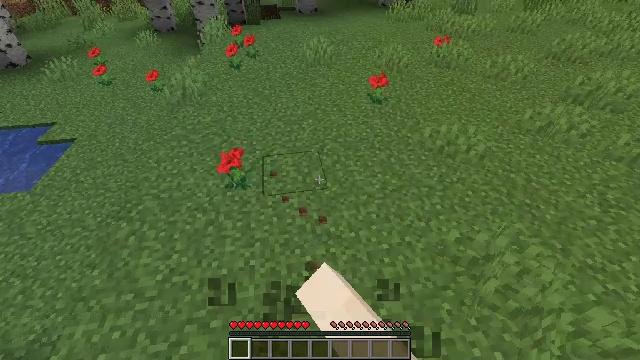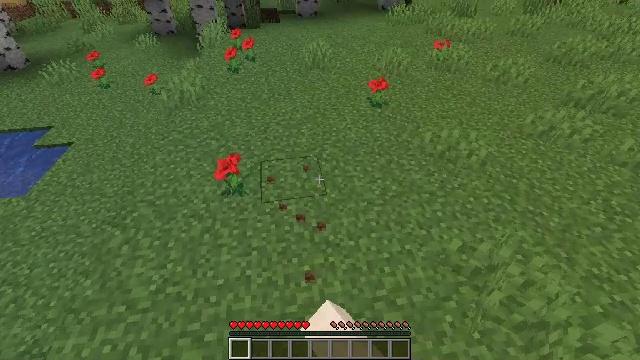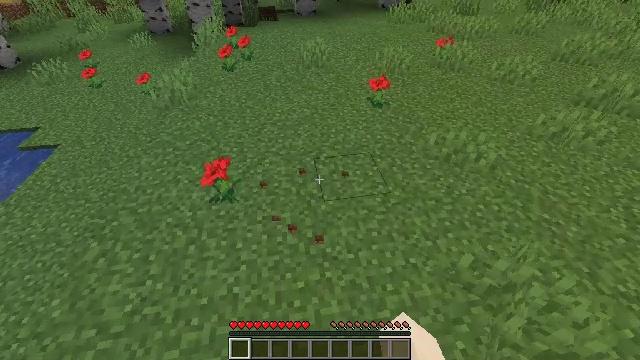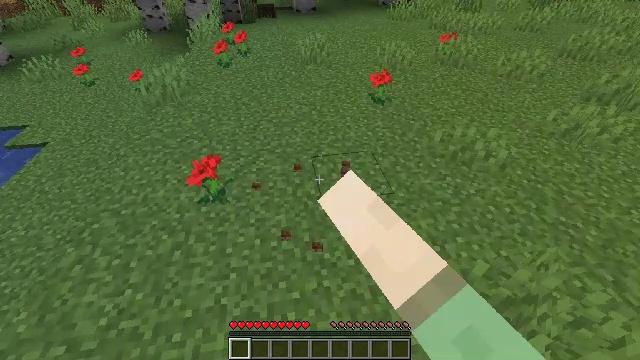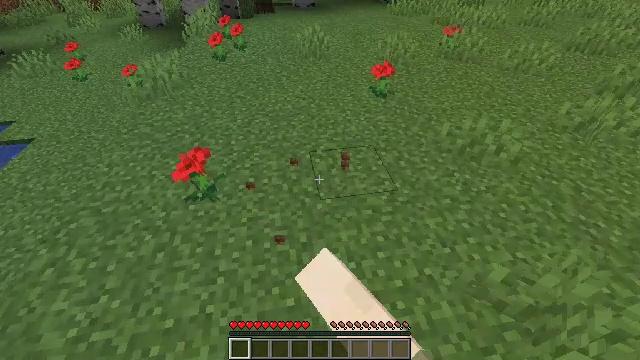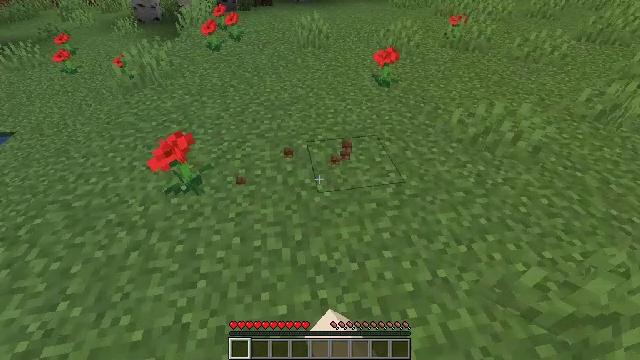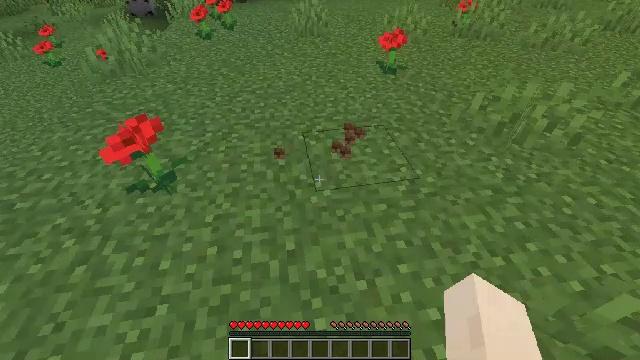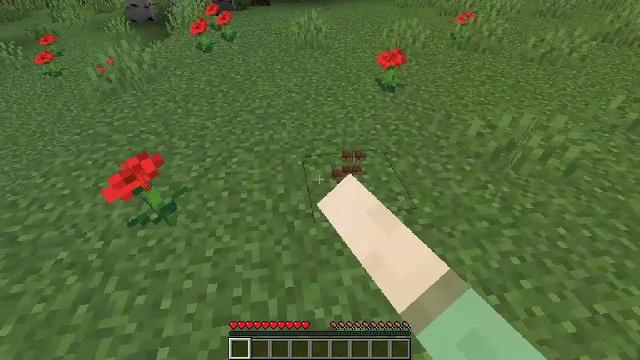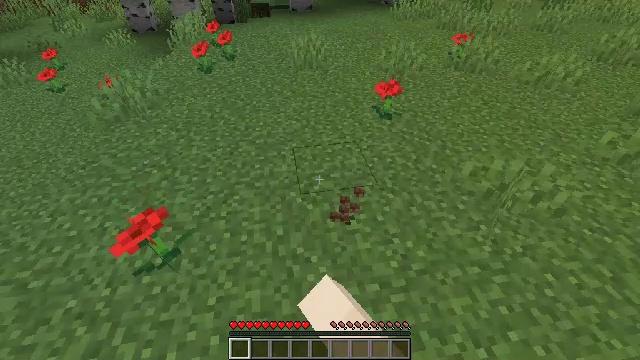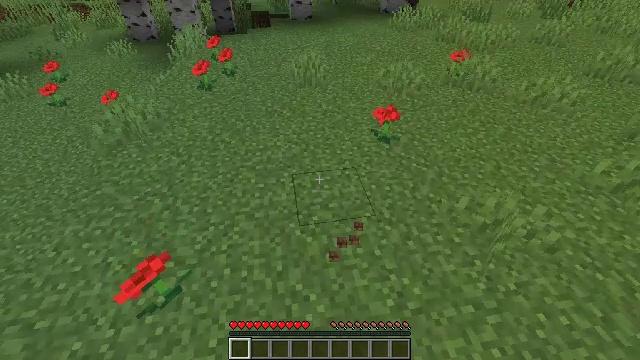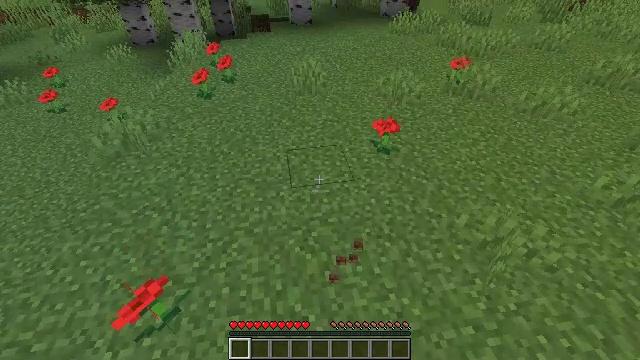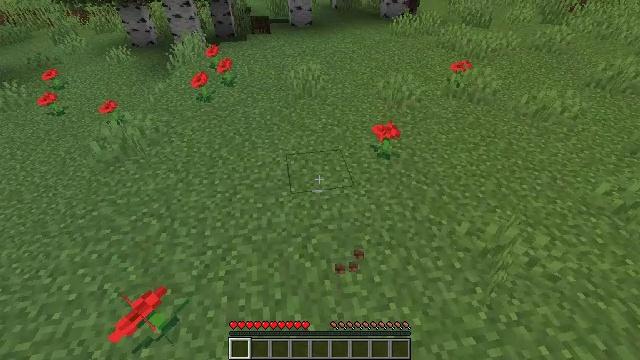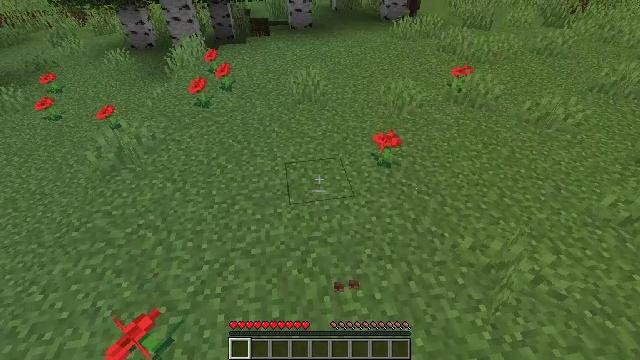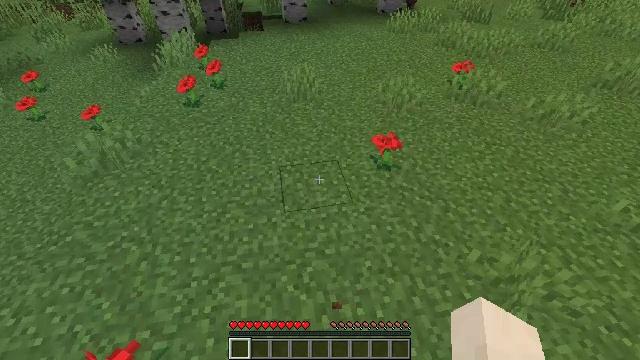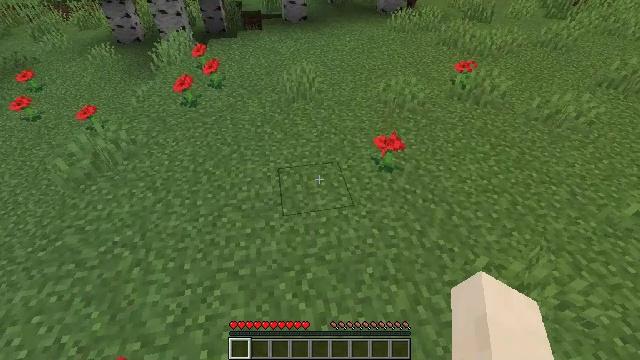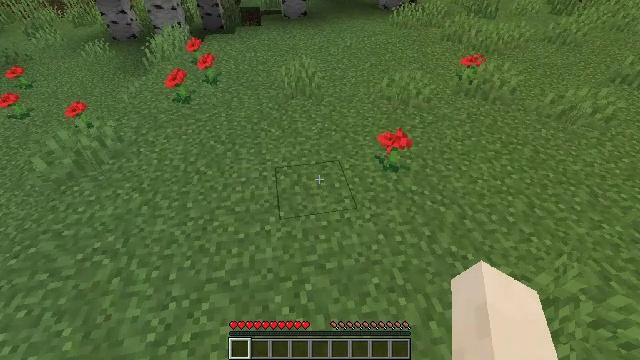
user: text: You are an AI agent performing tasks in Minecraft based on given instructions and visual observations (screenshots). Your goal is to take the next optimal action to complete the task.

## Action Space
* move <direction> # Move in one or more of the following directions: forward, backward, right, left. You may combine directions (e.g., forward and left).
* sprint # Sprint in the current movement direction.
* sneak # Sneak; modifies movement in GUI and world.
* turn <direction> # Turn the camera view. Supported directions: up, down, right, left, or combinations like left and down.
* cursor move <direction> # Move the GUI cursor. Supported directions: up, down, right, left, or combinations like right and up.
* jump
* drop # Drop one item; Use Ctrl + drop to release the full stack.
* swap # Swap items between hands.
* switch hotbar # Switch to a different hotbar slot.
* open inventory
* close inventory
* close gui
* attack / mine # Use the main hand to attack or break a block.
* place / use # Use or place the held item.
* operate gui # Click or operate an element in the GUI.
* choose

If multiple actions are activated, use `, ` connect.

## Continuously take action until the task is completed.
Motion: motion action
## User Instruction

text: Remove a lilac from the inventory.
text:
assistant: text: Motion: move forward and move right, attack / mine, jump
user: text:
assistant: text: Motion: move forward and move right, attack / mine, jump
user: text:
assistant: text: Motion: move forward and move right, attack / mine, jump
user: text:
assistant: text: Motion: move forward and move right, attack / mine, jump
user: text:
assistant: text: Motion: move forward and move right, attack / mine, jump
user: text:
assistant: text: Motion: move forward and move right, attack / mine, jump
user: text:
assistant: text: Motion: move forward and move right, attack / mine, jump
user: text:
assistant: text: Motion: move forward and move right, attack / mine, jump
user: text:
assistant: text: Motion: move forward and move right, jump
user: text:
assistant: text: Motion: move forward and move right, jump
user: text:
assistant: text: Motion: move forward and move right, jump
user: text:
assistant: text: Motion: move forward and move right
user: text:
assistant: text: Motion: move forward and move right, turn down
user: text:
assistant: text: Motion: move forward and move right
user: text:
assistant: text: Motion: move forward and move left
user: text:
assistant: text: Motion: move forward and move left
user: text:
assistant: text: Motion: move forward and move left
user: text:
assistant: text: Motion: move forward and move left
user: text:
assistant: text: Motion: move forward and move left
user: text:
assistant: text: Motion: move forward and move left
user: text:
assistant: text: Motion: move forward and move left
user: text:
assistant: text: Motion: move forward and move left
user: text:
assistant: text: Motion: move forward and move left
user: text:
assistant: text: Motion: move forward and move left
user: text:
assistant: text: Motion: move forward and move left
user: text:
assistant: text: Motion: move forward and move left
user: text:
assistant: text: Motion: move forward and move left
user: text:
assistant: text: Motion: move forward and move left
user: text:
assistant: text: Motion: move forward and move left
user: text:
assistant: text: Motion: move forward and move left